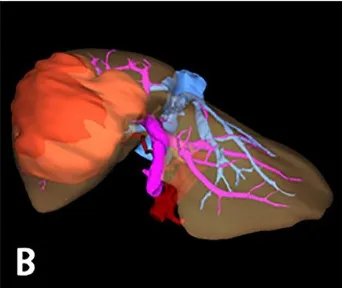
Three-dimensional reconstructions before stage II ALPPS and intraoperative photographs during stage II ALPPS. (A,B) Three-dimensional reconstructions before stage II ALPPS, a large tumor was on the right lobe of liver and most of the liver parenchymal between right and left was divided.
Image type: radiology (ct)